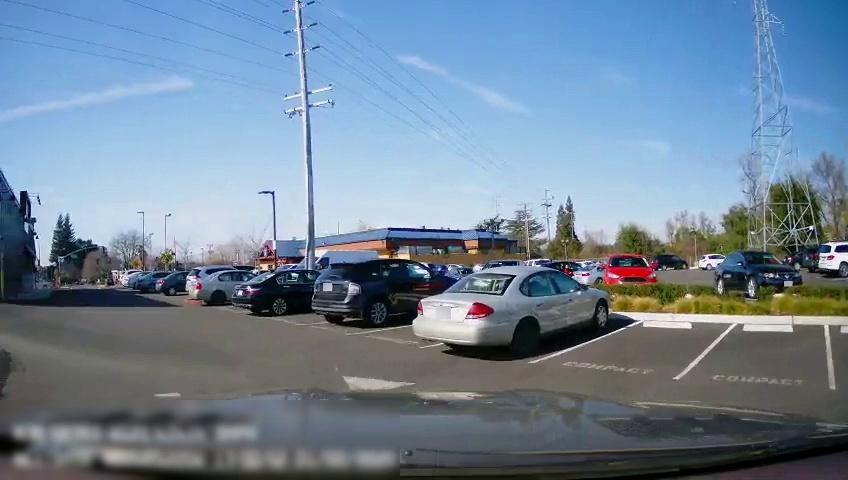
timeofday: Day
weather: Sunny
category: Drivable Space
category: Vehicles | SUV
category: Vehicles | SUV
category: Vehicles | Van
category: Vehicles | Car
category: Vehicles | SUV
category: Vehicles | SUV
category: Vehicles | SUV
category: Vehicles | Car
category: Vehicles | Car
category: Vehicles | Car
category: Vehicles | SUV
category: Vehicles | Car
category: Vehicles | Car
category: Vehicles | SUV
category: Vehicles | Car
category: Vehicles | Car
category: Vehicles | Car
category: Vehicles | SUV
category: Vehicles | Car
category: Vehicles | SUV
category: Vehicles | Car
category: Vehicles | SUV
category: Vehicles | SUV
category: Vehicles | Car
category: Vehicles | Car